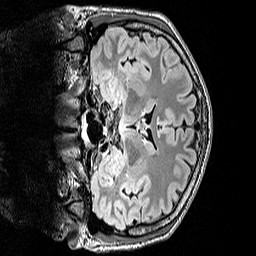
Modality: FLAIR
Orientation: coronal
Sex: male
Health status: ill
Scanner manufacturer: siemens
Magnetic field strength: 3 T
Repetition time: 5 s
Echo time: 0.388 s